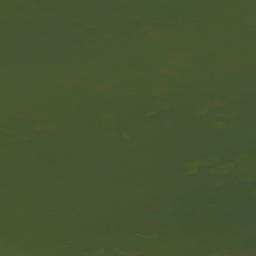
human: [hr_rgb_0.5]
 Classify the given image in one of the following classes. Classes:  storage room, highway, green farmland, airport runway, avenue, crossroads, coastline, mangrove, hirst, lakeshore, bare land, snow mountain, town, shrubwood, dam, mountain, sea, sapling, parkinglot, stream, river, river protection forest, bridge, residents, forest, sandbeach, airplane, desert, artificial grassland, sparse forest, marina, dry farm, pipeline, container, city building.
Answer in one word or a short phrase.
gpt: sea